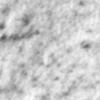
Label: no_change